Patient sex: M
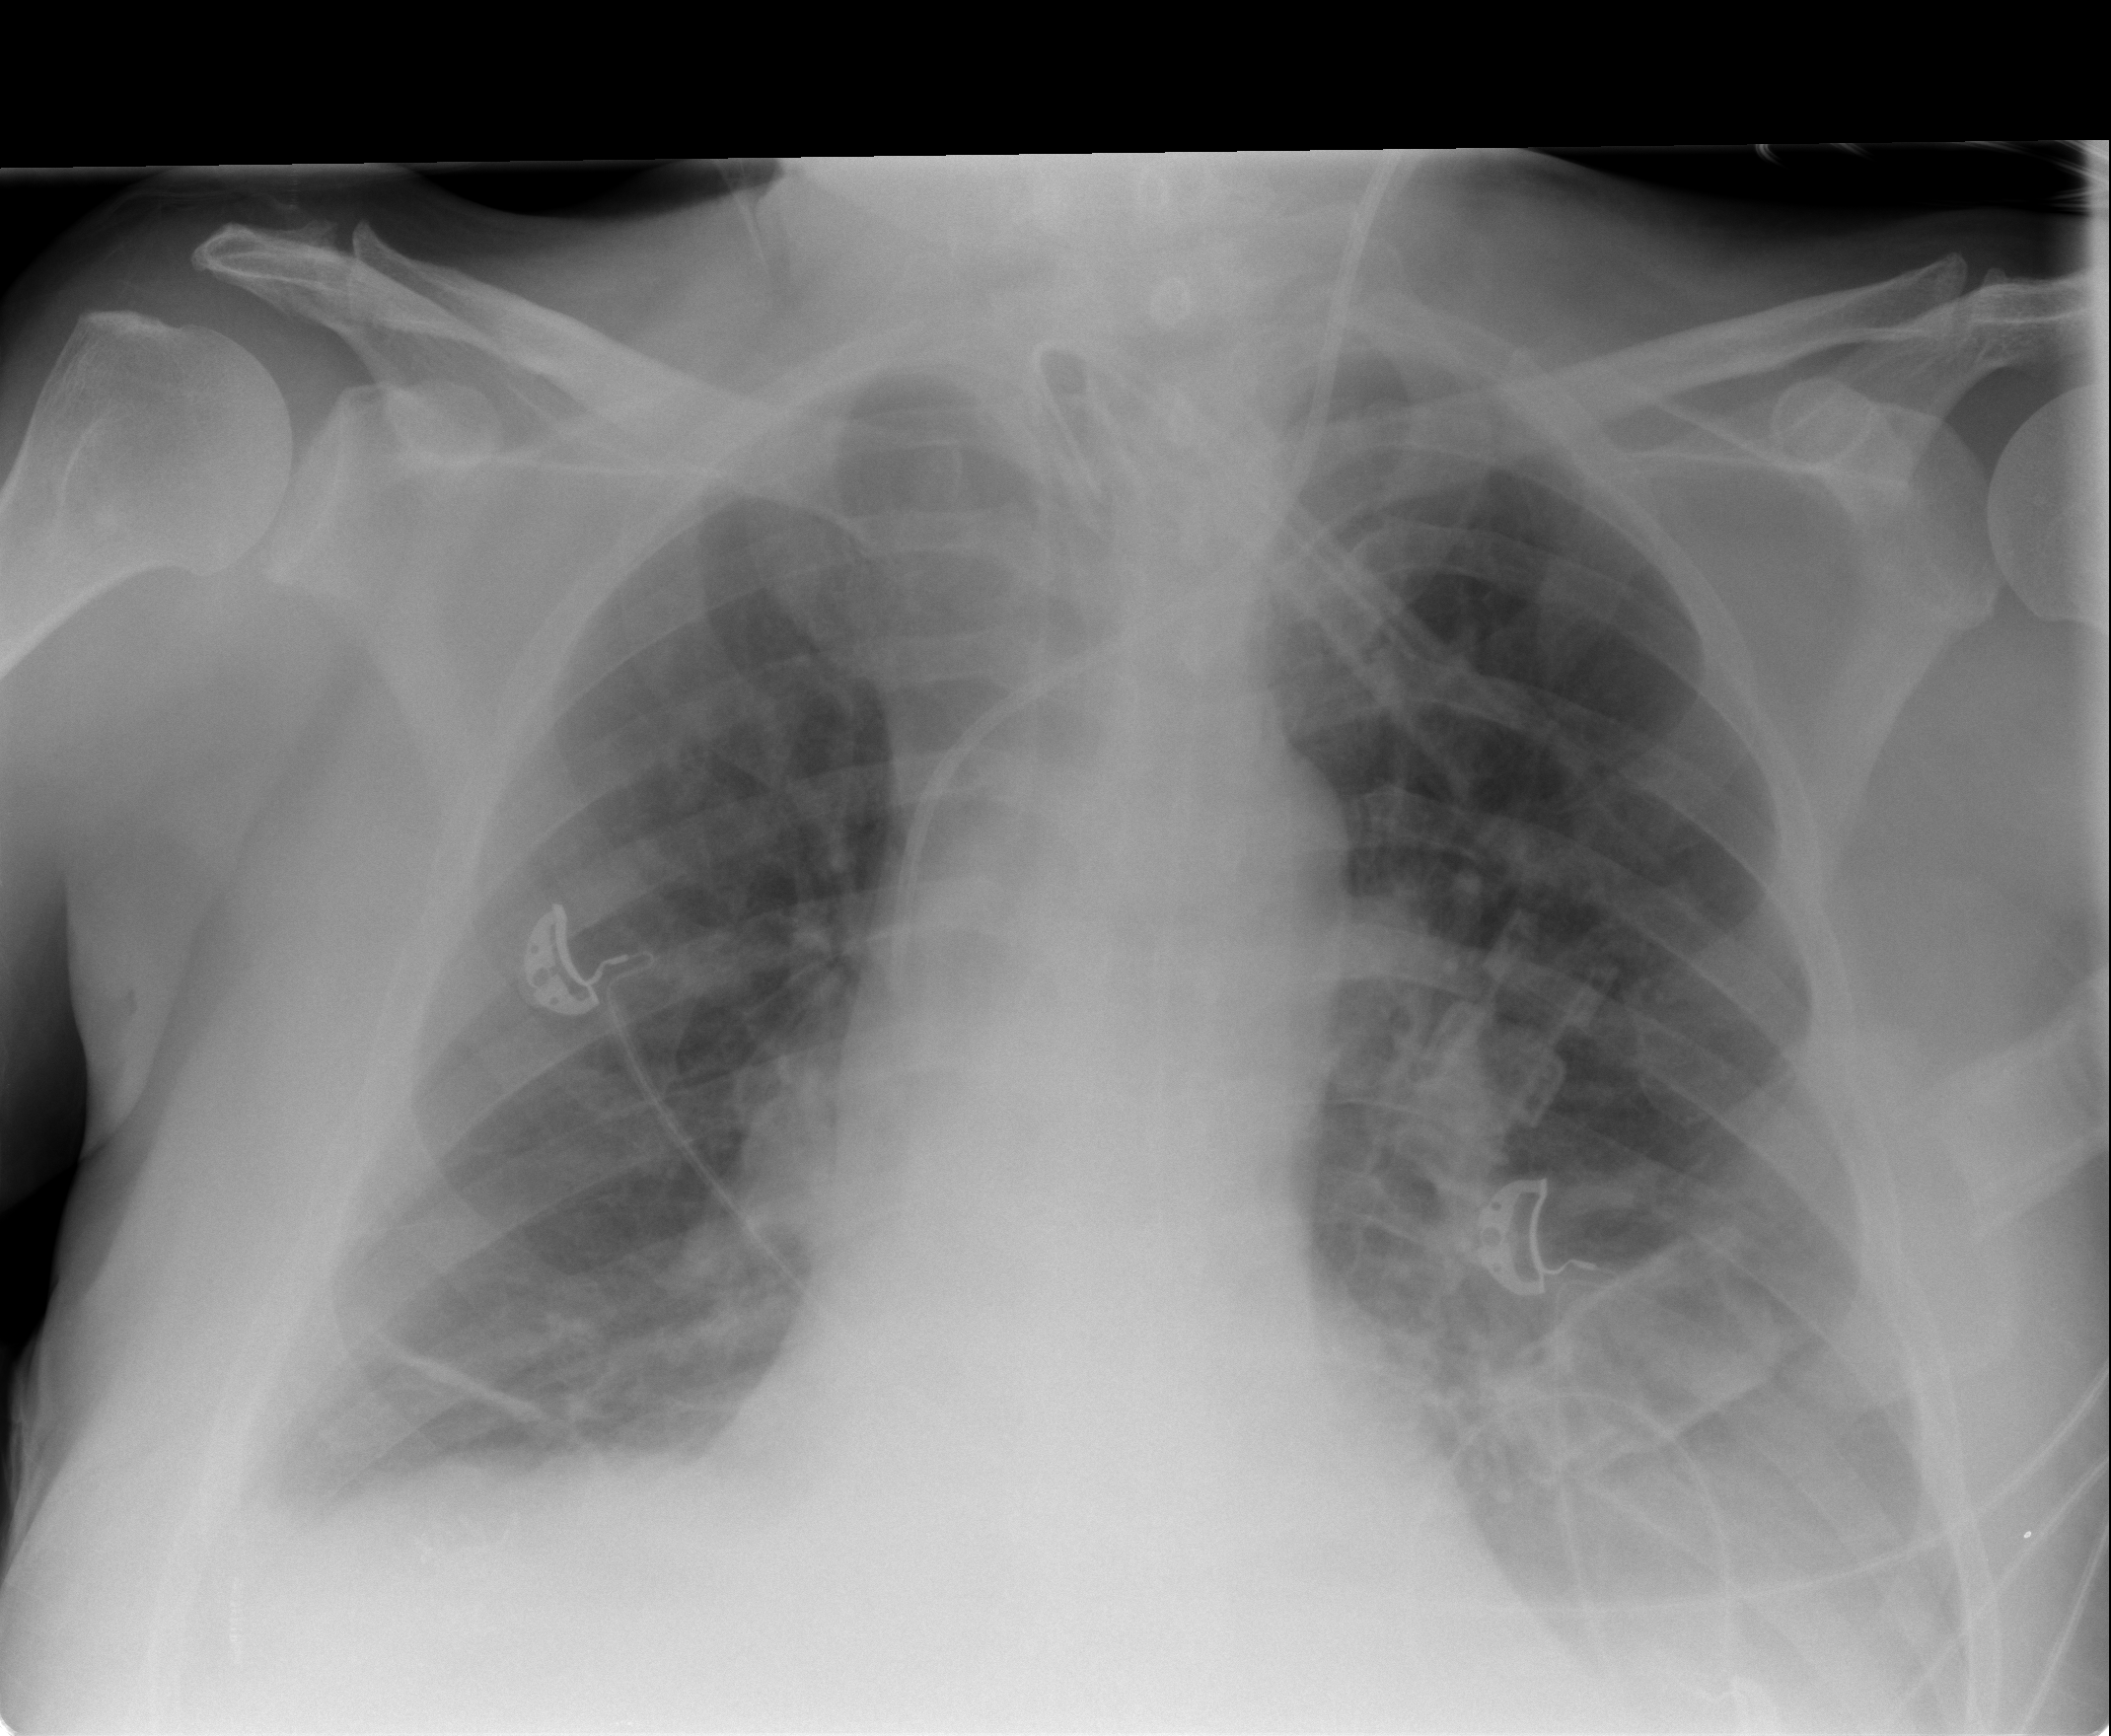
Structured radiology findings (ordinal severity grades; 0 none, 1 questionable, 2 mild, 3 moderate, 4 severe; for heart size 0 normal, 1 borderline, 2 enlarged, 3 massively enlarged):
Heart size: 2
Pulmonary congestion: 0
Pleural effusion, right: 2
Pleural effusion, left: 2
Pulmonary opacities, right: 0
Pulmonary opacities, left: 0
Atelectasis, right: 2
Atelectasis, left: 2